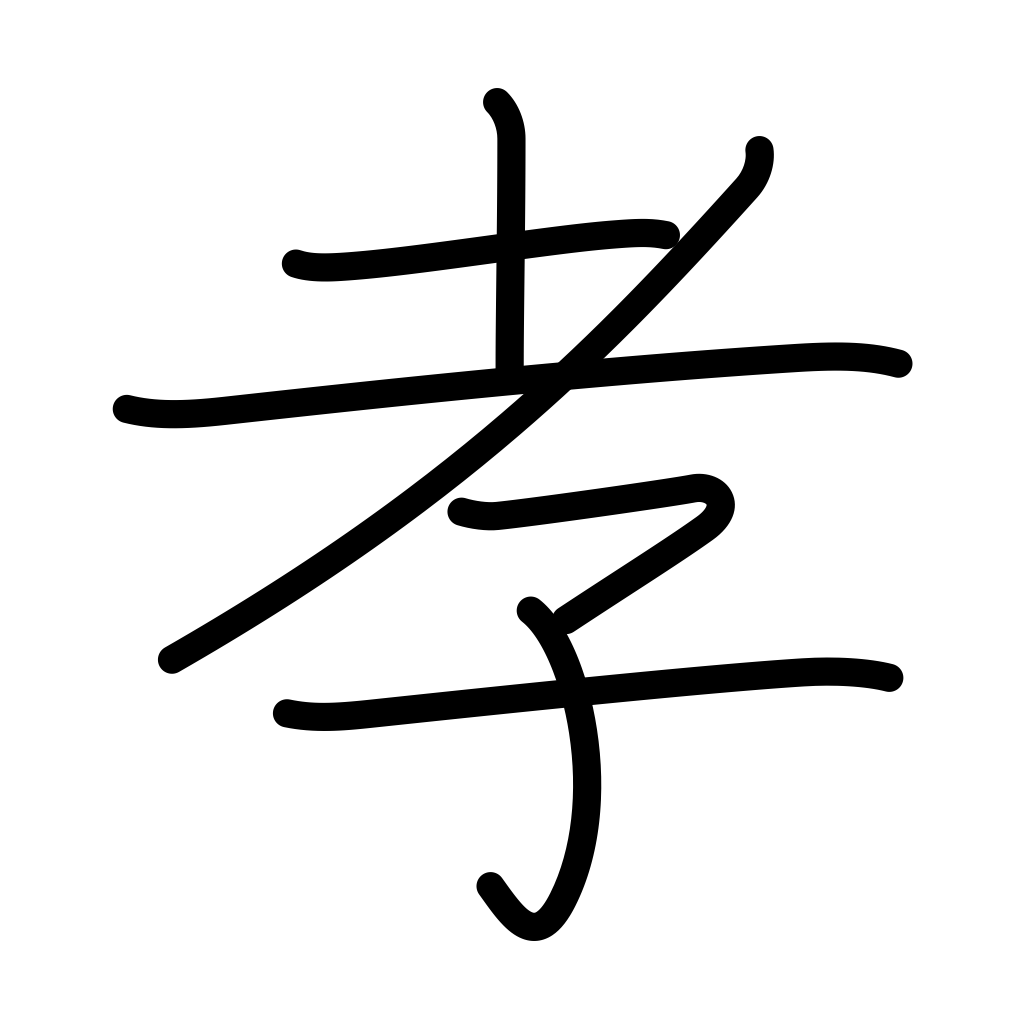
Meaning: filial piety, child's respect